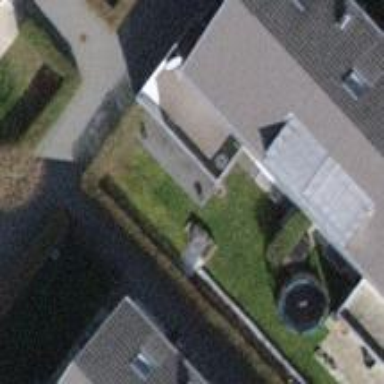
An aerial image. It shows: Gabled house with gray roof.